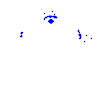
Particle: electron